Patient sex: M
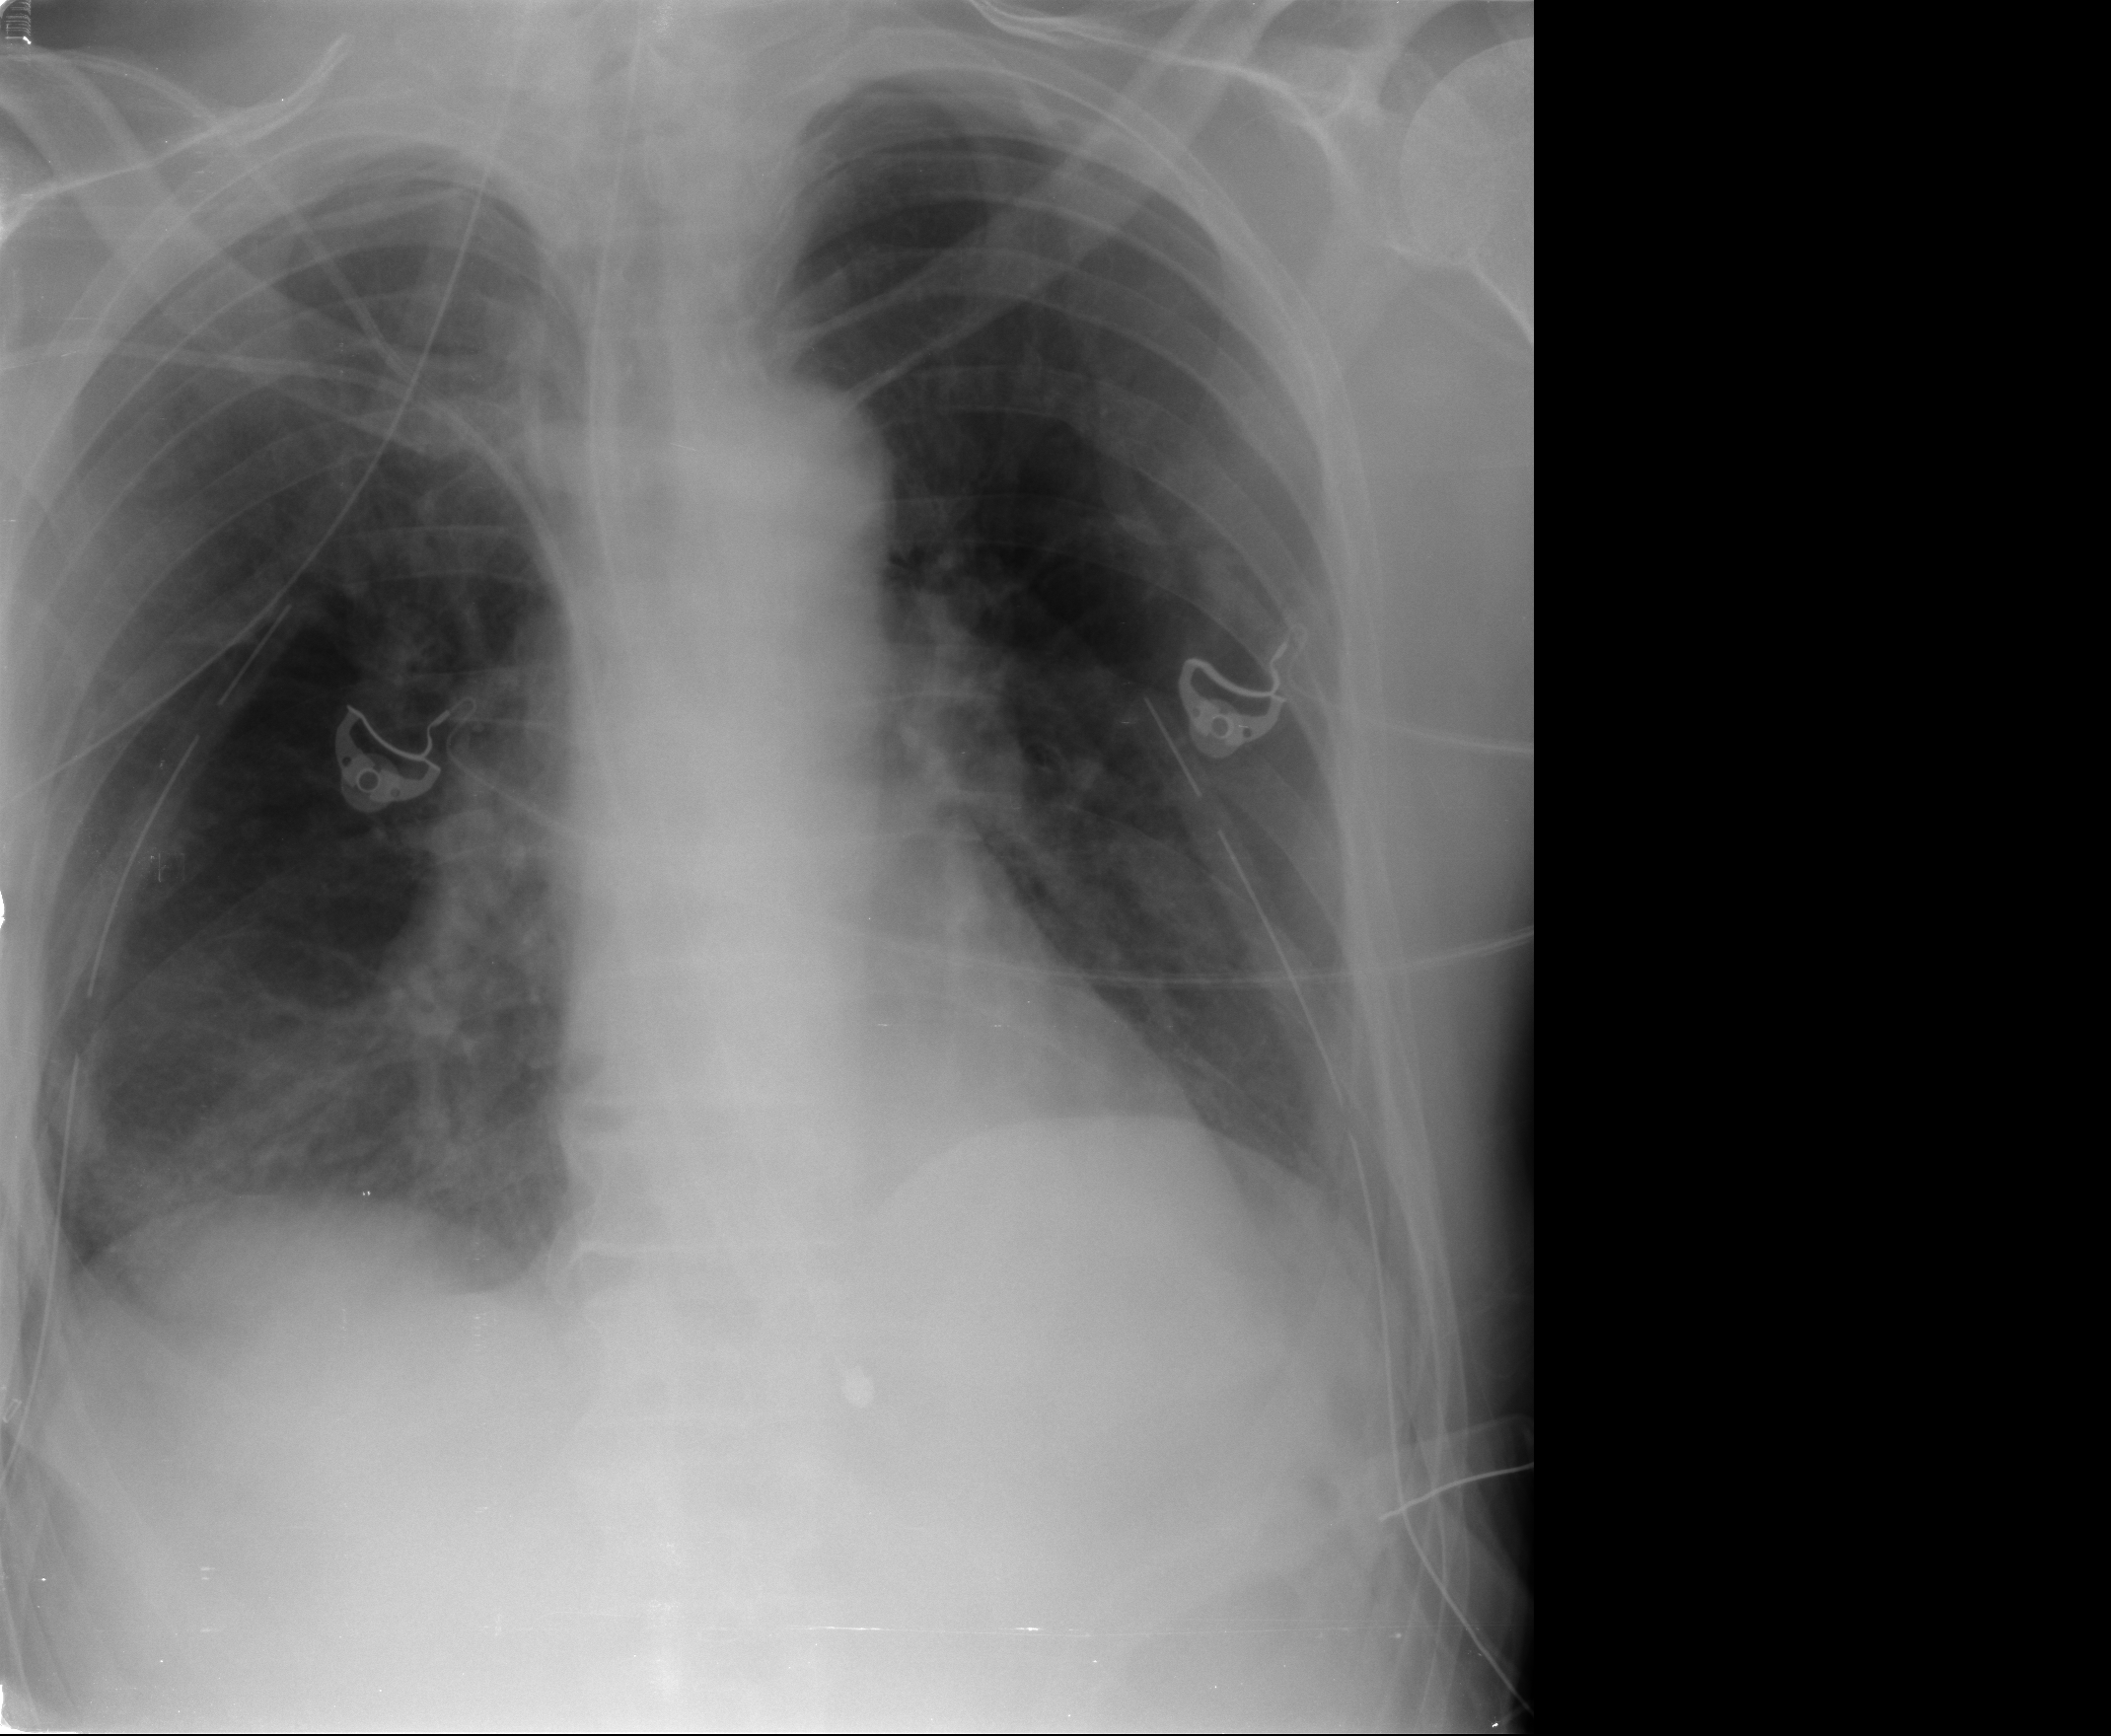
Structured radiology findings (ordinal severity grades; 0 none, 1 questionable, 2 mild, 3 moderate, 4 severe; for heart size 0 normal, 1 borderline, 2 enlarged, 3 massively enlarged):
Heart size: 0
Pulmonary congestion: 0
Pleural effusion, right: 1
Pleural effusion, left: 1
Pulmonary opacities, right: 0
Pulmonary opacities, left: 0
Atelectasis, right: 2
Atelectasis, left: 2